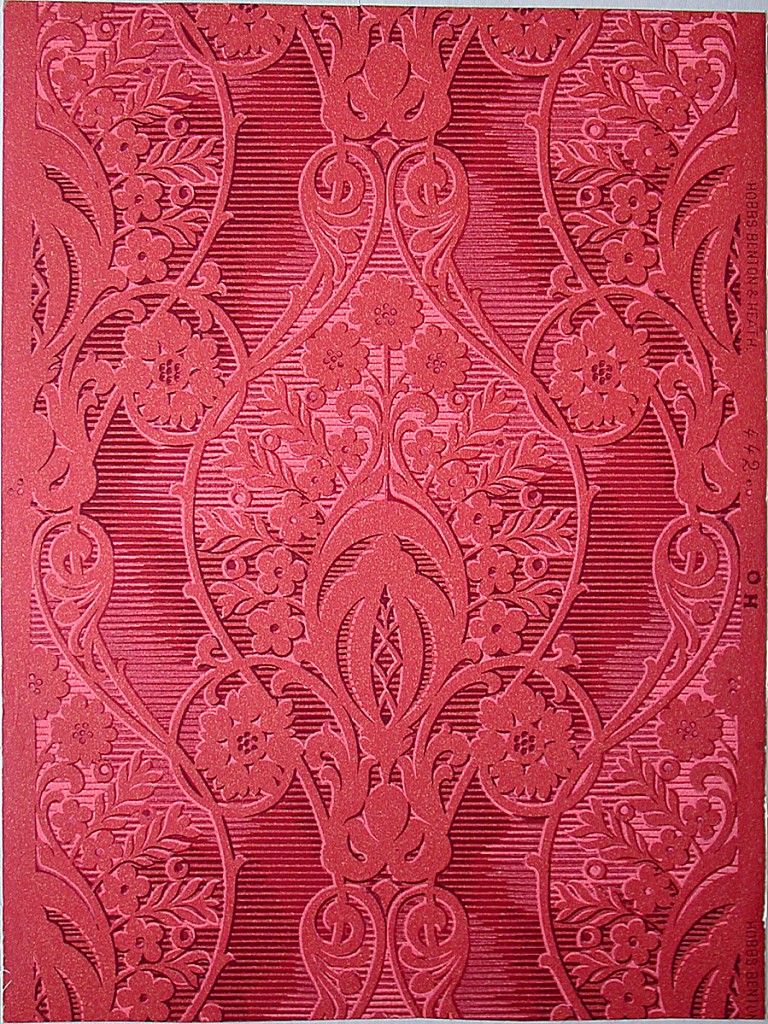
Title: Sidewall
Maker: Hobbs, Benton & Heath, Hoboken, New Jersey
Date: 1900–1915
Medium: Machine-printed ingrain paper
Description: A symmetrical large-scaled design, the central motif of which is a continuous repeat. A stylized balanced spray of flowers and foliage is centered in a medallion of curving lines from which spring scrolls ending in rosettes of flowers. The entire background is printed in narrow, parallel horizontal lines which shade from light to dark. Printed in shades of pink and red on red ingrain paper.